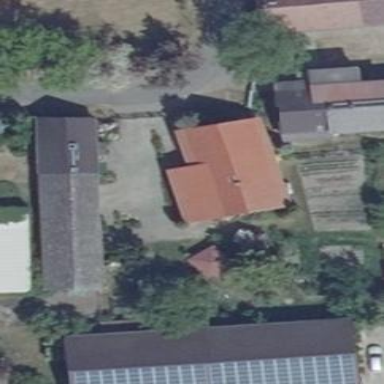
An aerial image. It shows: Charming house with gabled roof. The roof is red in color and oriented along the building.